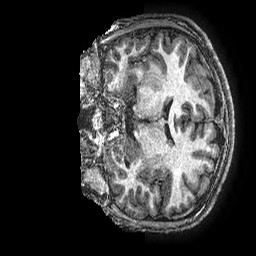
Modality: T1w
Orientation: coronal
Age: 14
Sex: male
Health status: ill
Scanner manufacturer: ge
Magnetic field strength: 3 T
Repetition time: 0.00766 s
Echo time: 0.003476 s